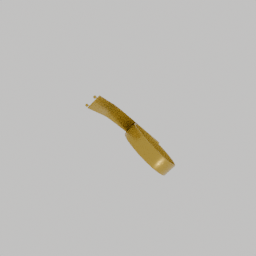
Label: decoration